Question: I'm seeing now (2) navigation menus on my site when I upgraded my drupal with latest core update (Drupal 7 latest).
Shown below:

This is showing the same links, just the first in nice styling, the other in a plain html dropdown (the undesired one)
I am using the drupal 'classic' theme
I'm search in the code, through numerous menus, etc. to try to remove it and nothing seems to give.
What is causing this? Any help is greatly appreciated.
Thanks.
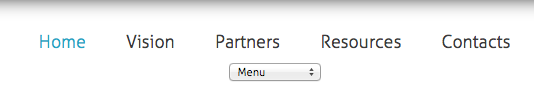
Answer: Go to Appearance, and check if you have proper settings for your menu: for odd reasons they might come up in your active theme...